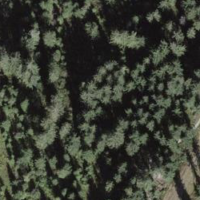
EUNIS habitat code: 43
Species observed at this site:
Equisetum sylvaticum
Eriophorum vaginatum